Question: Should I just remove the actionbar and create a custom view fragment? I'm assuming there is nothing standard that does this?

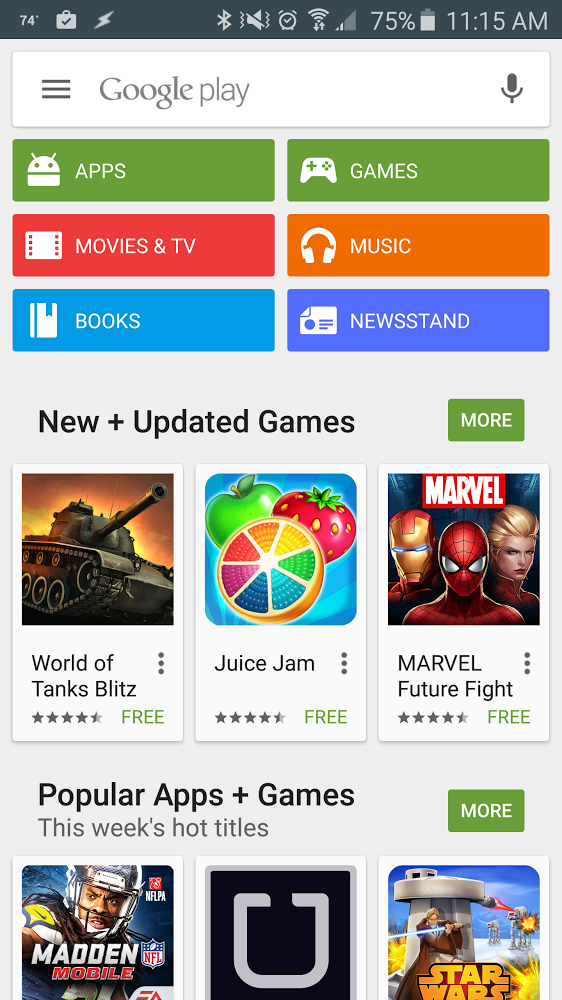
Answer: It's a search view and there's a library for that
<URL>